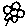
Label: flower